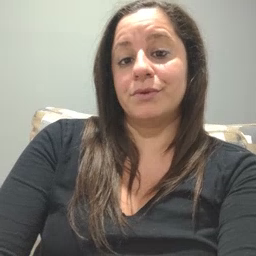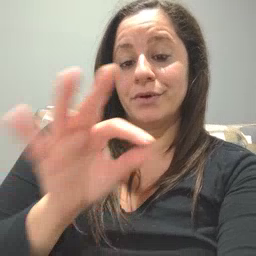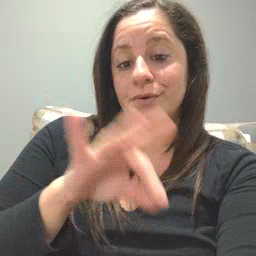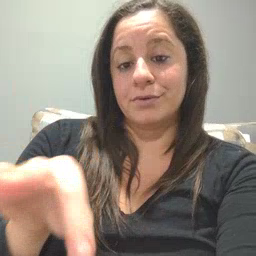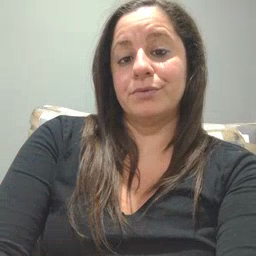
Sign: frenchfries